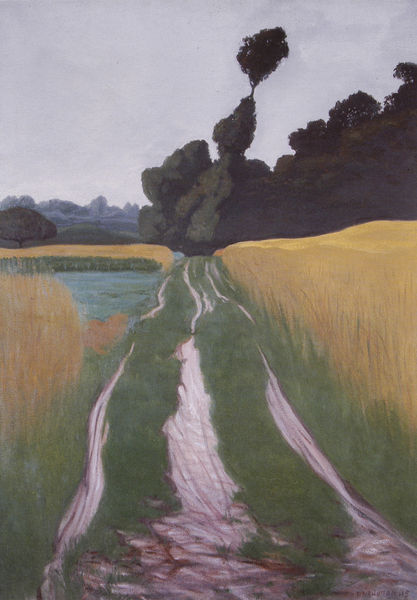
Titel: Landschaft im Regen
Künstler: Félix Vallotton
Standort: Lyon
Institution: Musée des Beaux-Arts
Schlagwörter: baum, berg, blau, dunkel, gemälde, himmel, schatten, wasser, weiß, wolken, bäume, fluss, gelb, grün, impressionismus, landschaft, ocker, sand, see, teich, ufer, braun, bunt, frankreich, grau, hell, hintergrund, licht, pastell, schwarz, strasse, gras, rot, weg, wiese, wolke, malerei, stein, steine, bild, bach, erde, feld, felder, ferne, horizont, hügel, natur, spiegelung, wind, busch, büsche, einsam, gewässer, pfad, sonne, boden, pflanzen, wald, räder, mais, farbig, klar, sommer, moderne, acker, ernte, feldweg, furchen, getreide, korn, spuren, weizen, ähre, berge, sonnenlicht, farbe, lila, tag, violett, herbst, kies, spur, jugendstil, draussen, grass, bauer, kornfeld, anbau, fahrspuren, fernes, fliessend, flucht, fluchtlinien, gauguin, nutzpflanzen, reggen, reiss, sog, tadt, waldrand, weillig, äcker, blut, bizarr, gerste, reif, zentrum, ähren, wipfel, grundfarben, linde, skurril, himmek, baumspitze, spurrinnen, reife, landweg, äre, scker, kutschenweg